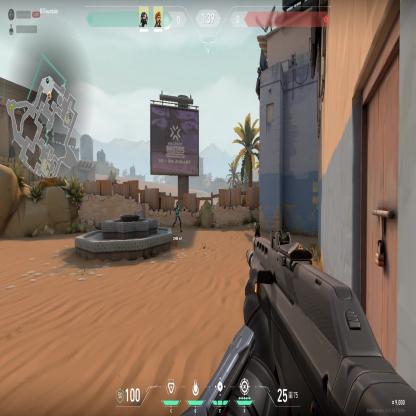
Label: teammate